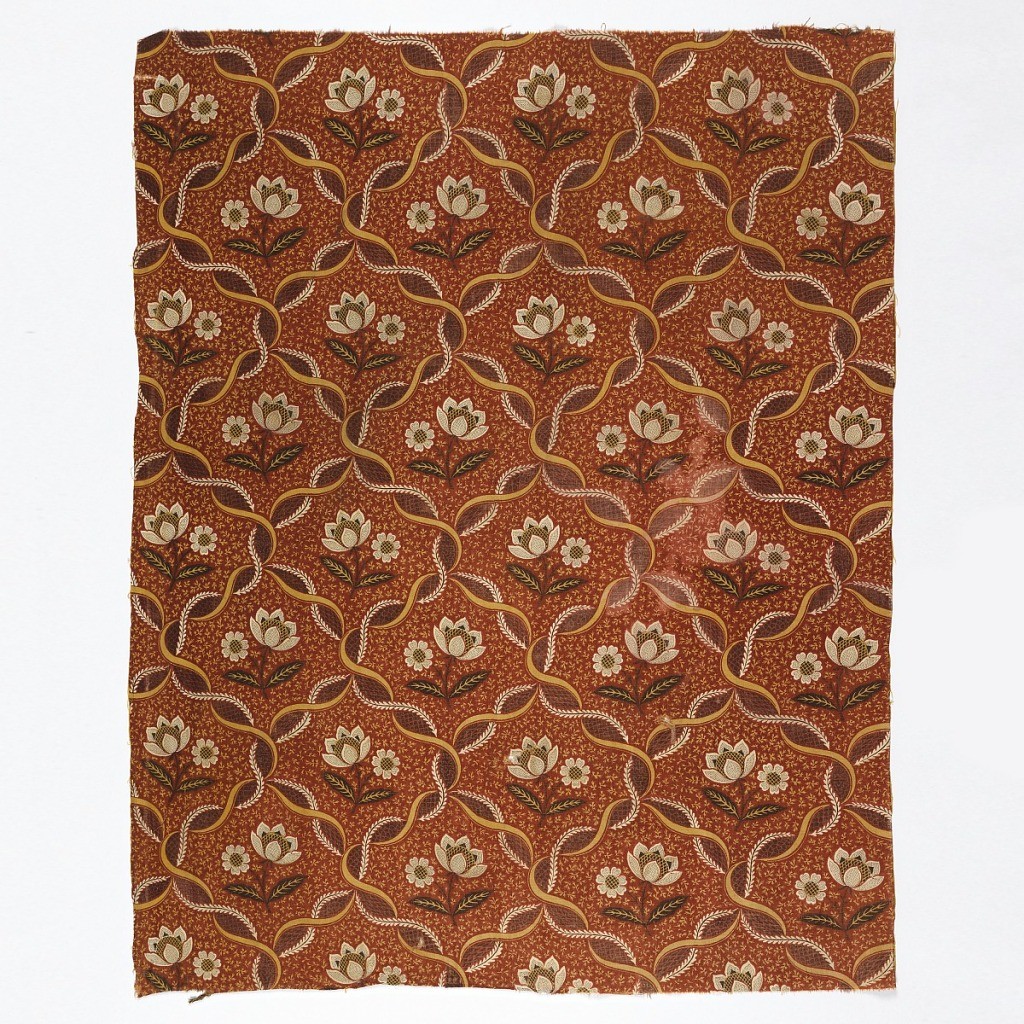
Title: Textile
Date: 1785–95
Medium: Technique: block printed on plain weave foundation; registration marks present
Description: Diamond lattice enclosing floral sprigs in red, yellow and white. This is a very good copy of a Jouy design. On the Jouy fabric the floral veins are in lines; here they are scattered dots.